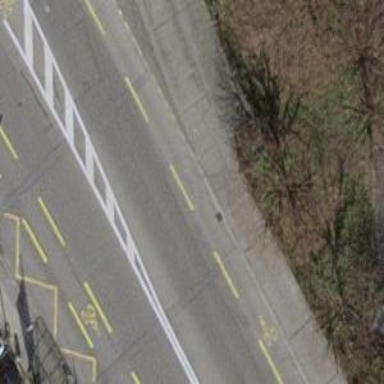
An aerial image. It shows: Secondary road with asphalt surface and designated cycle lane.